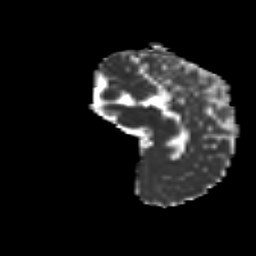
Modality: MD
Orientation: sagittal
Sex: male
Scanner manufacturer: siemens
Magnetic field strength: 3 T
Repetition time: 5 s
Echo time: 0.071 s